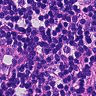
Metastatic tissue present: yes